Field crop: maize
Growth stage: 2
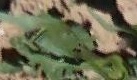
Species: maize